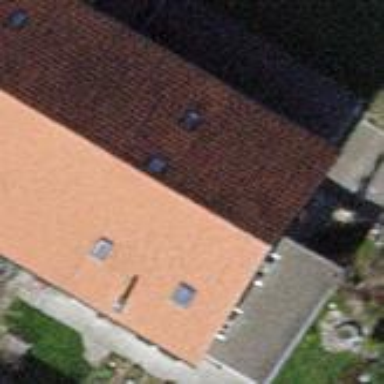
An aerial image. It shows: Gabled house with tiled roof.